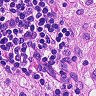
Metastatic tissue present: no